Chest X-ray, AP view. Patient: 76 years old, sex F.
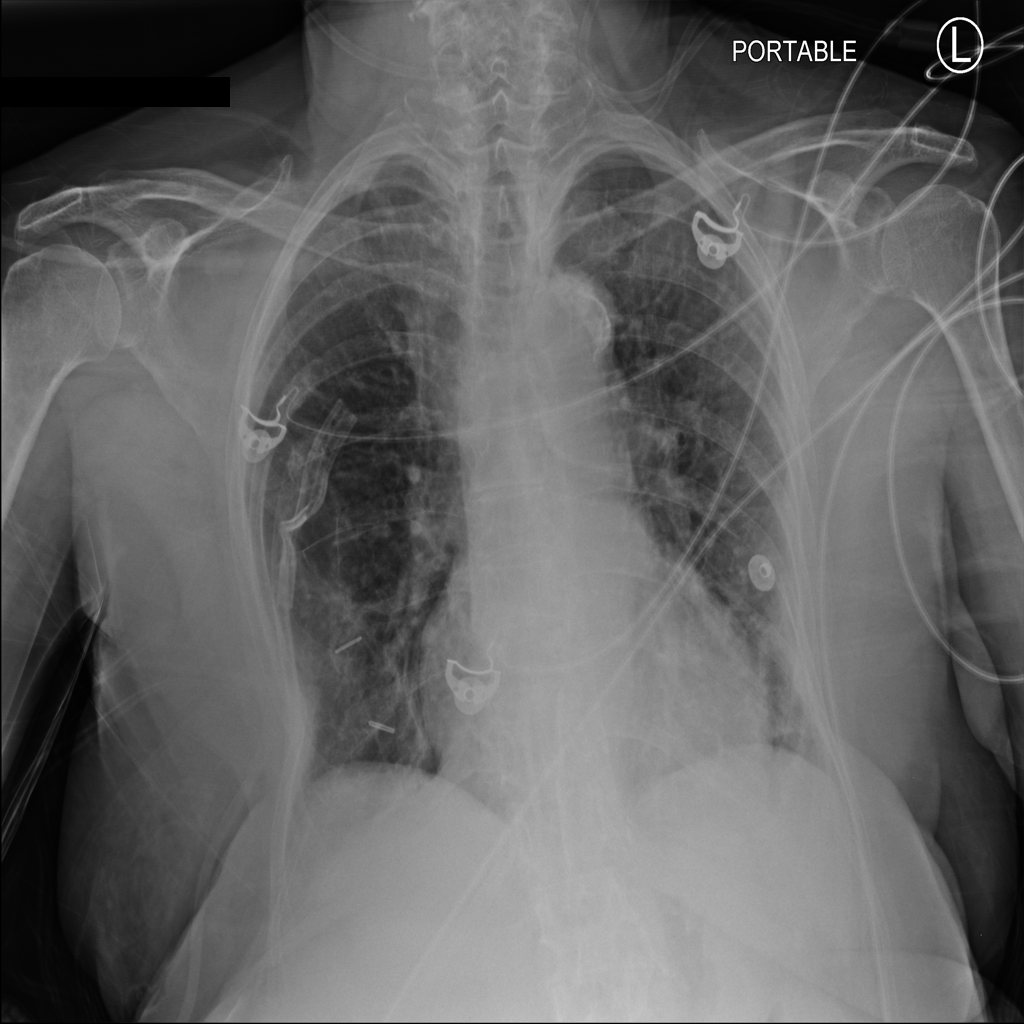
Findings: No Finding